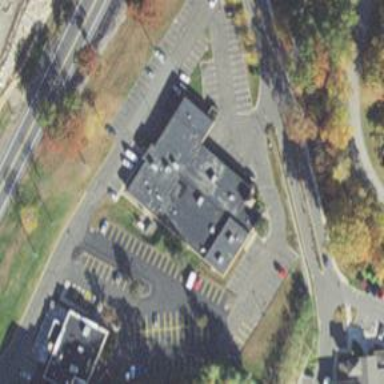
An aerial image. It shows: Clinic.